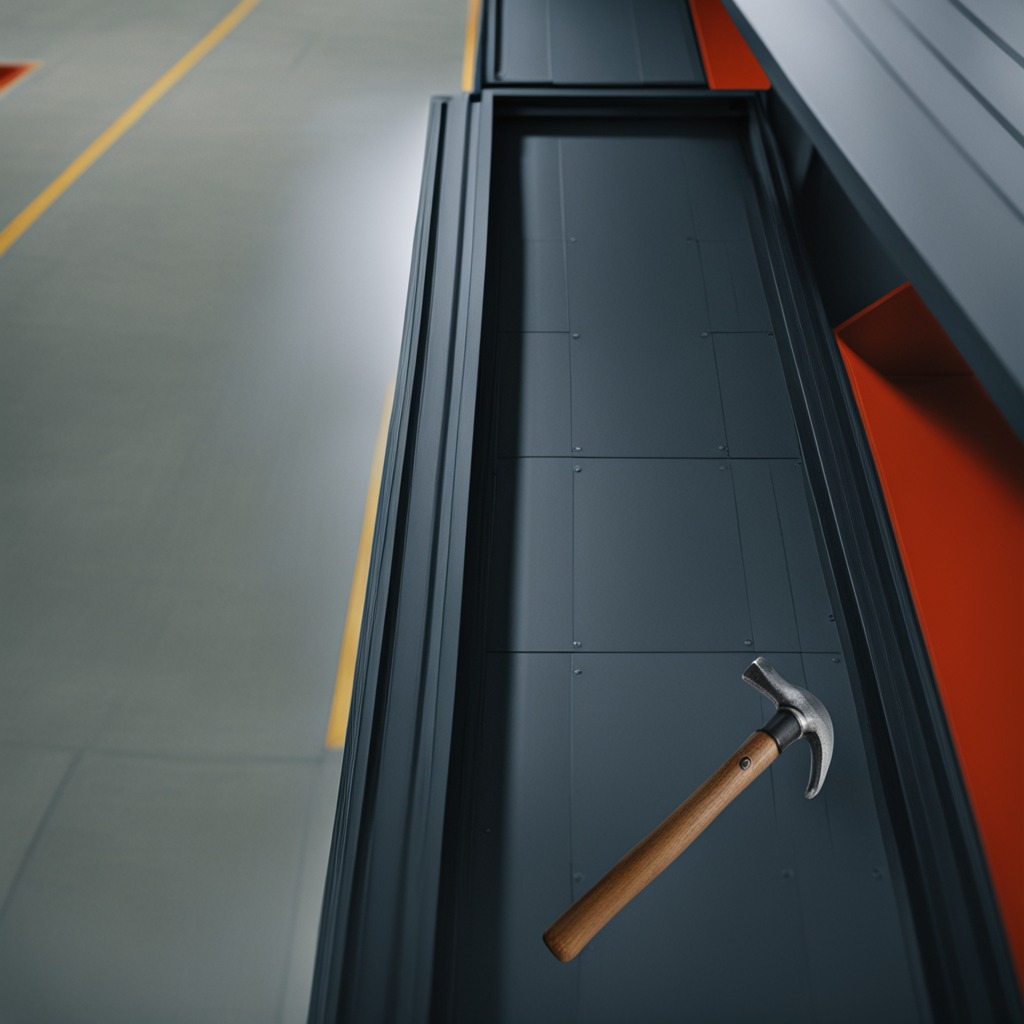
A hammer is lying on a toolbox surface in an airplane hangar workshop.